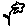
Label: flower